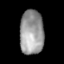
Tissue: lung
Cell type: Endothelial cells
Senescence score: 0.6663
Nuclear area (px): 1051
Mean DAPI intensity: 152.247